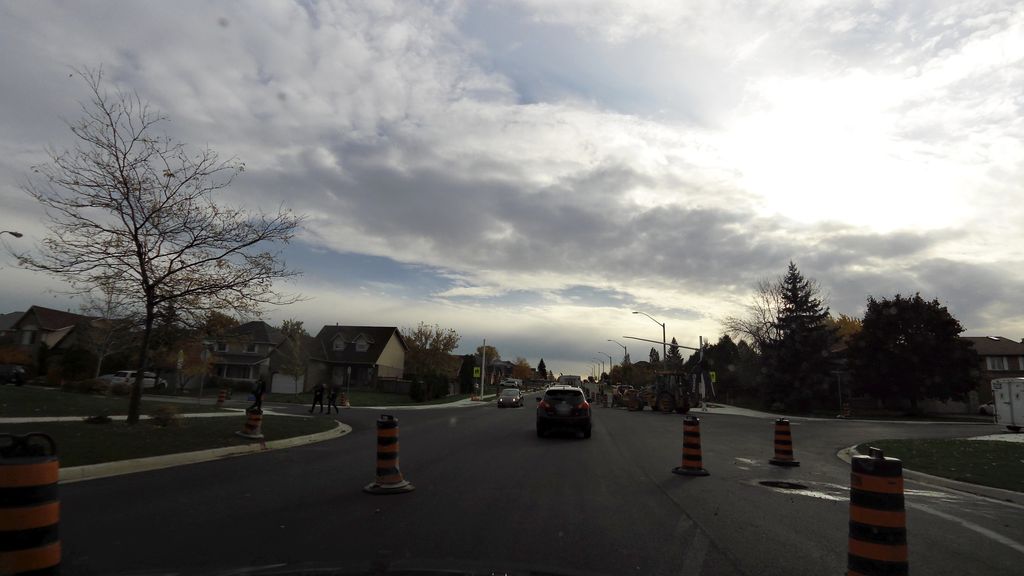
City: hamilton